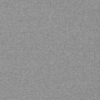
Label: dusty